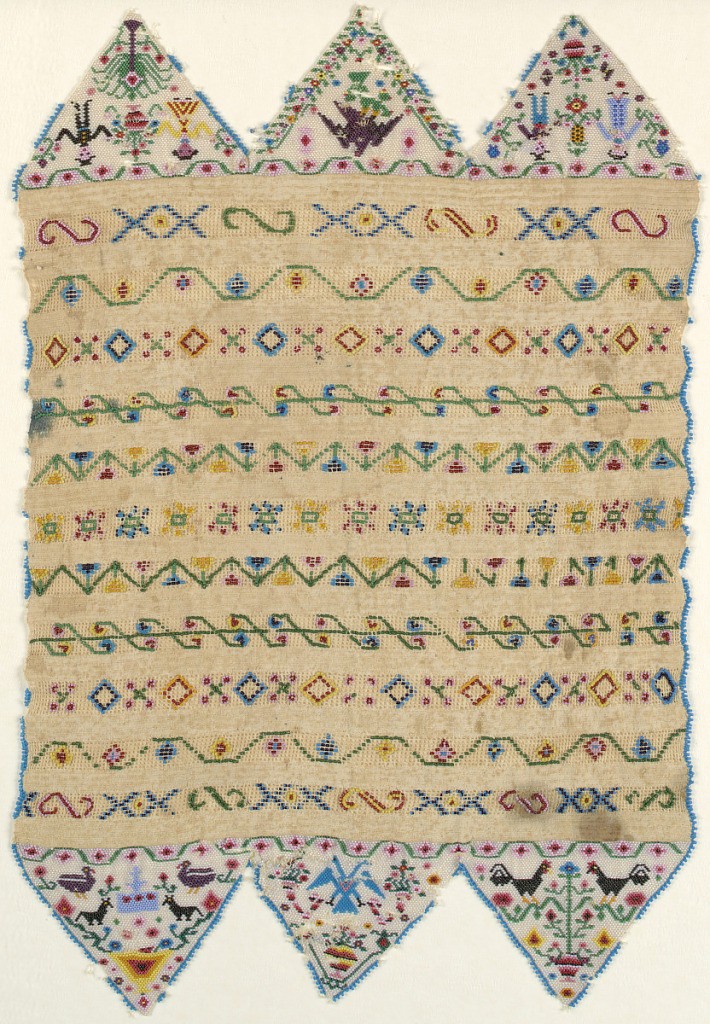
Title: Sampler
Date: late 19th century
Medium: glass beads and cotton on cotton foundation Technique: embroidered in overcasting with withdrawn element work on plain weave foundation; triangular tabs of looping using beads
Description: Beads sewn in patterns onto bands of withdrawn element work. Each end has three triangular tabs made of beads sewn to each other in a pattern.